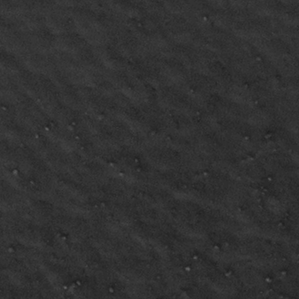
Label: frost